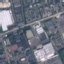
Land use / land cover: Industrial